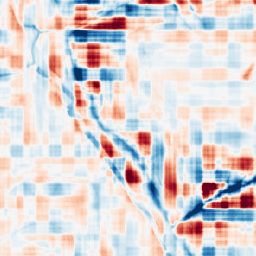
Category: wavelet
Decomposition family: wavelet_reverse_biorthogonal
Decomposition parameters: wavelet: rbio3.5
level: 5
Upsampling method: regularized
Upsampling parameters: scale: 2
lambda_reg: 0.01
Upsampling scale: 2